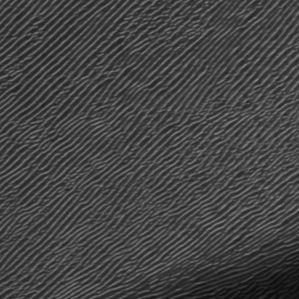
Label: frost